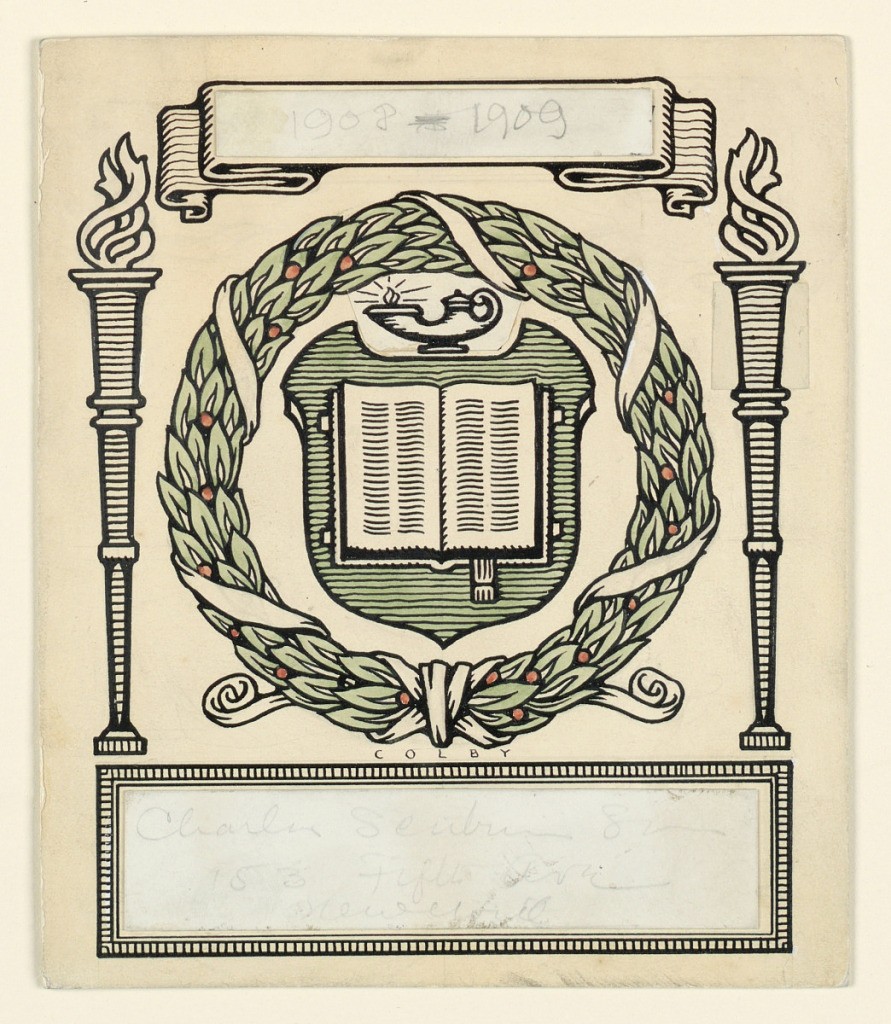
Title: Design for Scribner's Insignia
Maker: Homer Wayland Colby, American, 1874–1950
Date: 1908–09
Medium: Black ink and watercolor on board
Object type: Drawing
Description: Open book on shield, lamp above, enclosed in holly wreath. Torches, left and right. Surmounted by ribbon with open field, intended for date (1908-1909, in graphite, on paper, mounted over area). Oblong field below, intended for name and address of firm (inscribed in graphite, on paper, mounted over area).